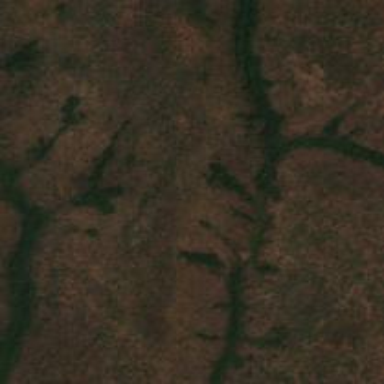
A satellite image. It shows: Forest area.